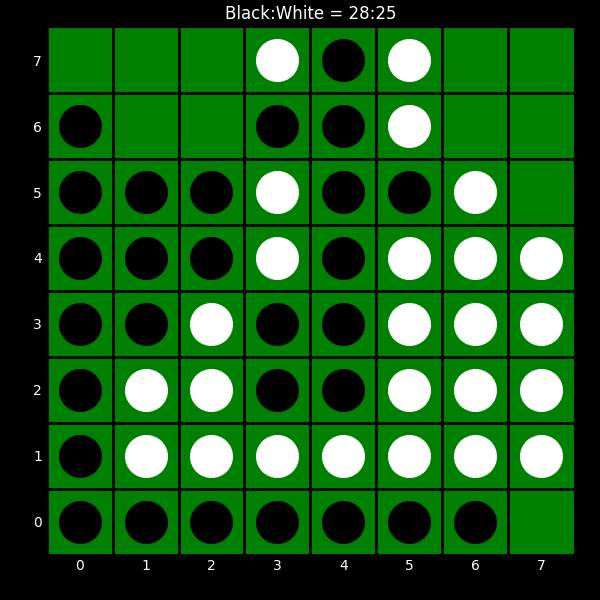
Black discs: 28
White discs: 25